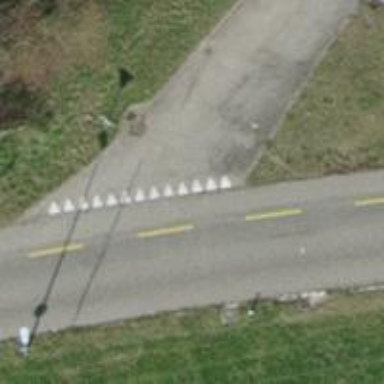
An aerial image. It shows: Road with "give way" sign.